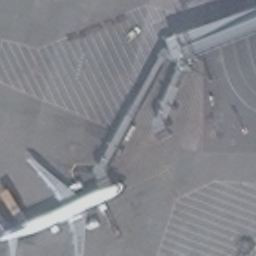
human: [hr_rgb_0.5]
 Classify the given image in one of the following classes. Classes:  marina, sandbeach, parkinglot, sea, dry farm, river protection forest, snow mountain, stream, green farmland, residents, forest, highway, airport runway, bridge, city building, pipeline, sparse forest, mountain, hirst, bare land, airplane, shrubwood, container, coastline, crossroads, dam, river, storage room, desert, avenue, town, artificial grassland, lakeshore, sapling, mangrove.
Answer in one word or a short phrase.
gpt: airplane